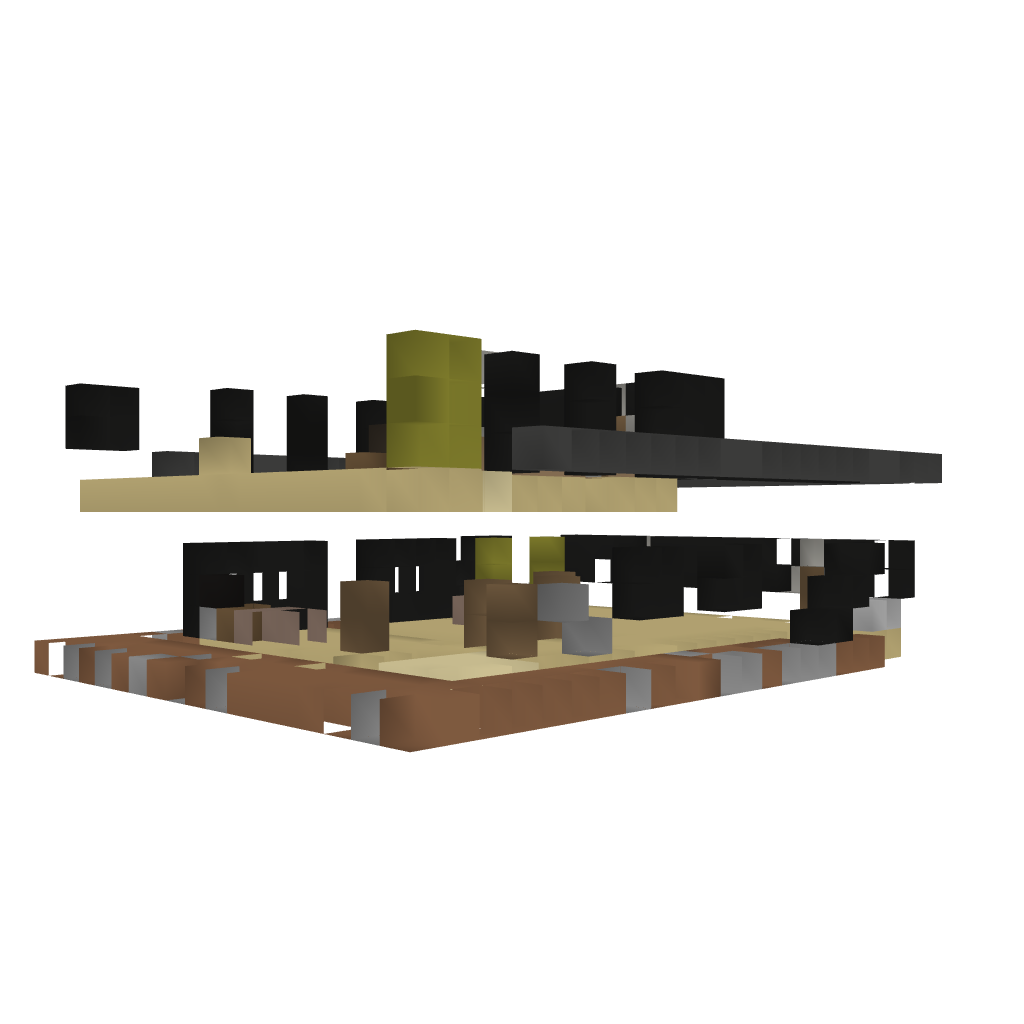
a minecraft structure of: S-Shaped House - Furnished